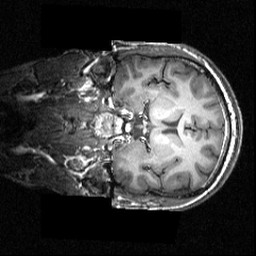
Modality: T1w
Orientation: coronal
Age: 20
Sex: male
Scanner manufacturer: siemens
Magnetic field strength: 3.951 T
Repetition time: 1.5 s
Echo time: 0.00335 s